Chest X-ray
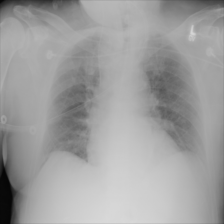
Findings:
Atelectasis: negative
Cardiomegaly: negative
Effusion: negative
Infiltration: negative
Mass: negative
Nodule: negative
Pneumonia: negative
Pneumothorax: negative
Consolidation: negative
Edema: negative
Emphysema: negative
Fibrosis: negative
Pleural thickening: negative
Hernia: negative